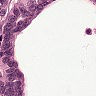
Metastatic tissue present: yes